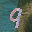
Label: 9